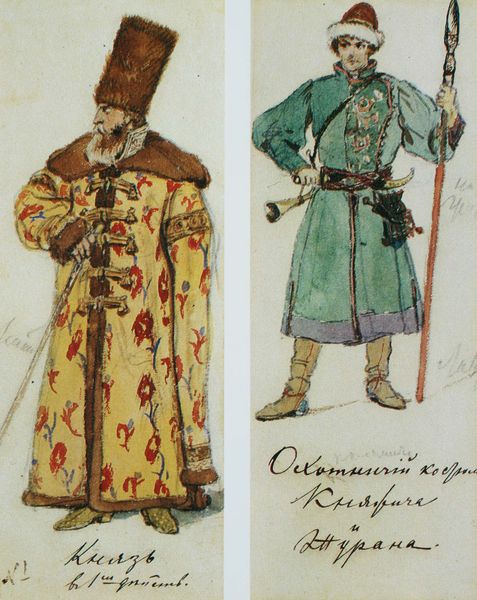
Titel: Tscharodejka, Die Zauberin
Künstler: Viktor Michajlowitsch Wasnetsow
Standort: Moskau
Institution: Bachruschin-Museum
Schlagwörter: feder, mann, schatten, aquarell, gelb, grün, ocker, blumen, braun, bunt, grau, hut, licht, männer, orange, schwarz, szene, türkis, zeichnung, gürtel, beige, mode, muster, ornament, alt, bart, mütze, geschichte, inkarnat, kleidung, kragen, messer, pelz, vollbart, horn, trinkhorn, wache, kostüm, mantel, stickerei, saum, blatt, bühne, oper, stock, taille, farbig, schrift, papier, zwei, ballett, schuhe, stab, studie, russland, grafik, graphik, lila, violett, rand, figuren, lanze, riemen, schauspiel, unterschrift, druck, text, beschriftung, mäntel, koloriert, stiefel, tasche, tracht, stück, pelzkragen, ländlich, dolch, märchen, kostüme, trachten, speer, pelzmütze, hörner, pelzkappe, handschrift, schließe, bezeichnung, russisch, zeichnungen, graphiken, volkstümlich, riegel, fürsten, grafiken, volkstracht, jagdkleidung, osteuropäisch, köstüm, bojar, jagtkleidung, kostümbilder, männdertrachten, männertracht, pelzhaube, stickeri, östlich